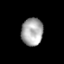
Tissue: lung
Cell type: T cells
Senescence score: 0.2134
Nuclear area (px): 584
Mean DAPI intensity: 168.723